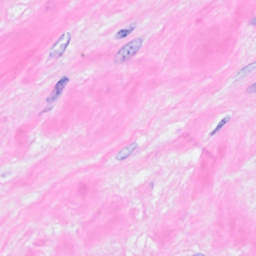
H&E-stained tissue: Breast